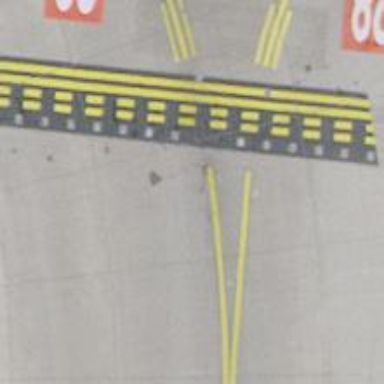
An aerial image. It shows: Runway holding position.